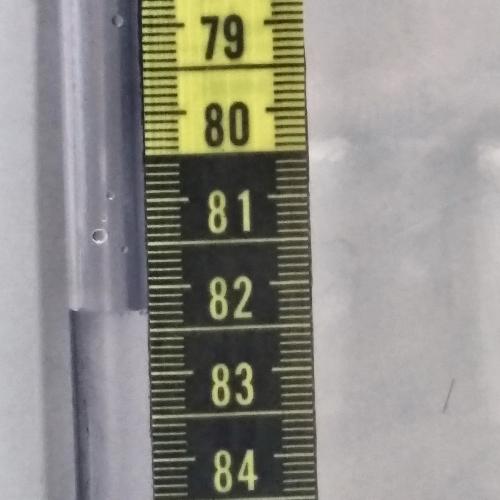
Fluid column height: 82.3 cm